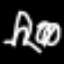
Label: The Eiffel Tower